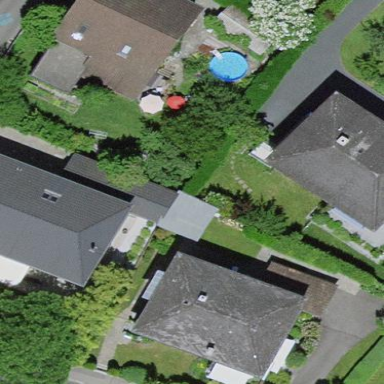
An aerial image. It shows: Building with hipped roof.